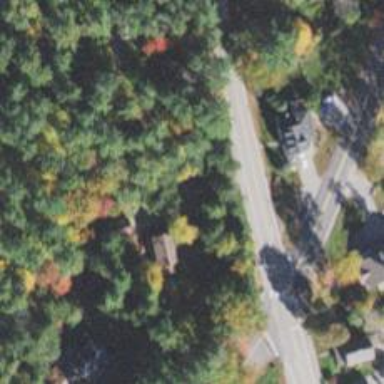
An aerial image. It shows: Driveway leading to service road.